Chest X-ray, PA view. Patient: 73 years old, sex M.
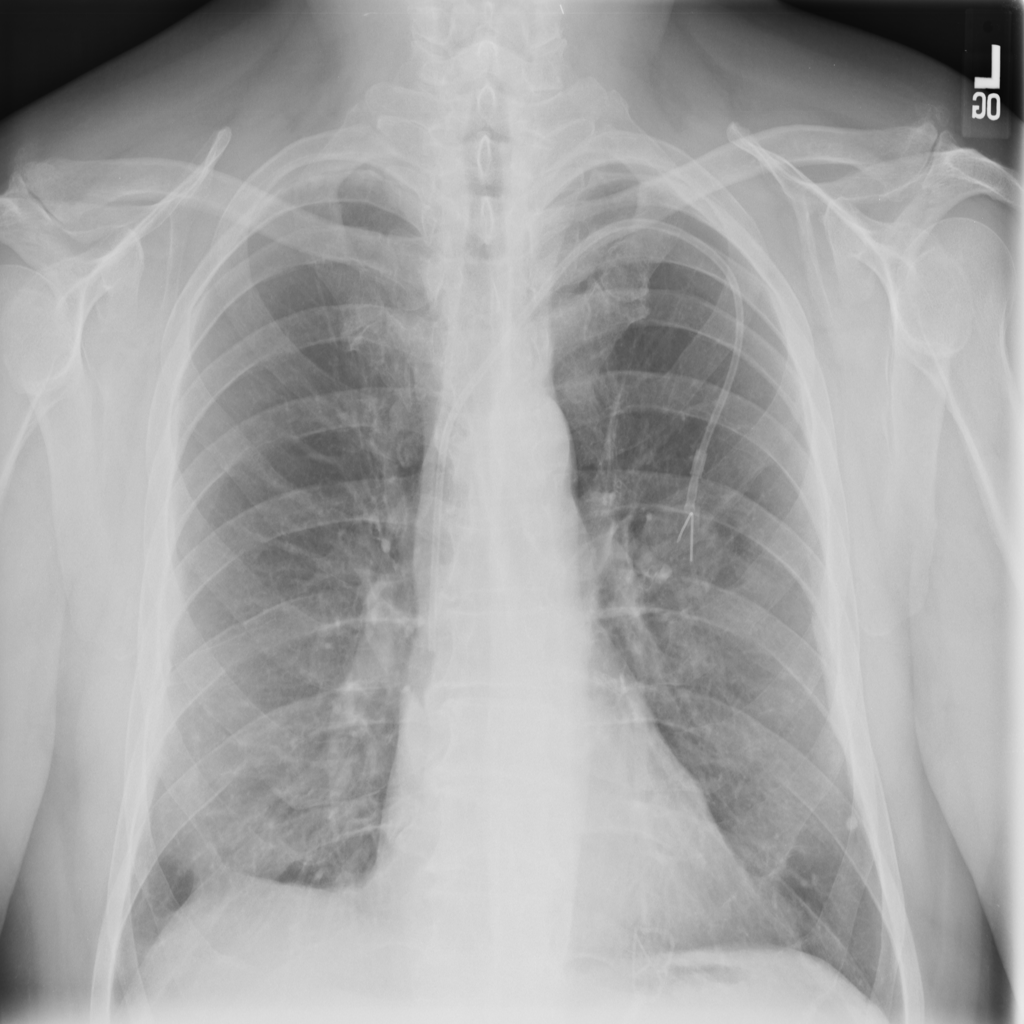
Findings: No Finding